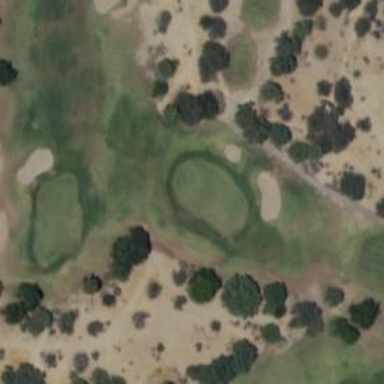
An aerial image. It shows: Golf hole.